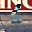
Label: 6